Question: I want to use a different layout for all the Views in one folder. It's all my 'Panel' views controlled by 'PanelController.vb'
'''
Function LogIn() As ActionResult
Return View()
End Function
'''
Currently all the views in my project utilize '_Layout.vbhtml' for the layout etc.
'_PanelLayout.vbhtml'
See below of what files I am talking about:

I am using Visual Studio 2010, .NET MVC 3, Pages are Razor or something like that.
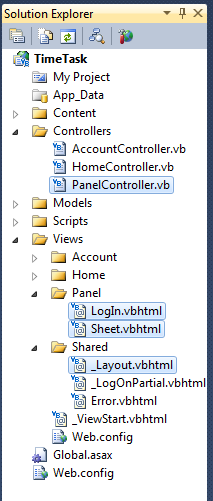
Answer: You can define the view's layout file at the top of the view -
'''
@{
ViewBag.Title = "Index"
Layout = "~/Views/Shared/_PanelLayout.vbhtml"
}
'''